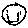
Label: smiley face